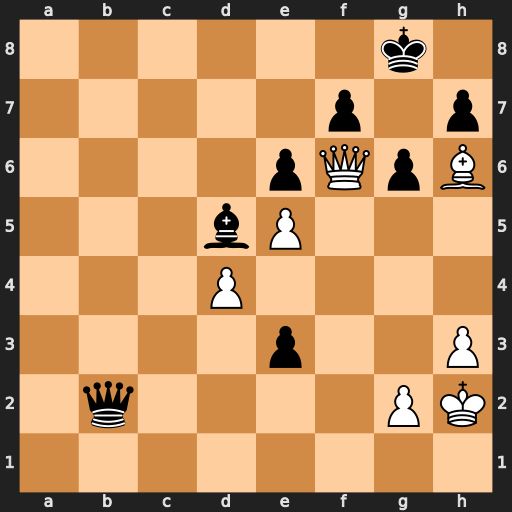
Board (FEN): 6k1/5p1p/4pQpB/3bP3/3P4/4p2P/1q4PK/8
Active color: w
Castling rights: -
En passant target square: -
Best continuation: Qd8#